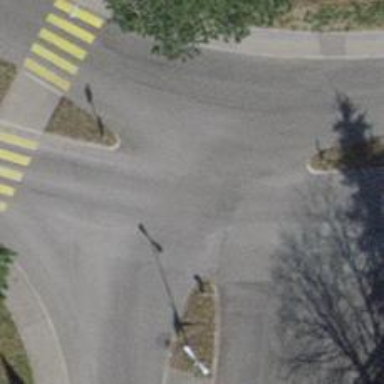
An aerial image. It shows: Tertiary road with asphalt surface. The road has separate sidewalks on both sides.